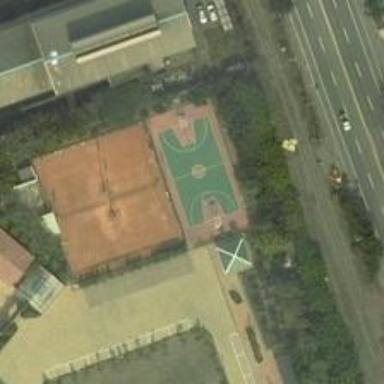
Green belt which is in the middle, separated from the playground and the road .